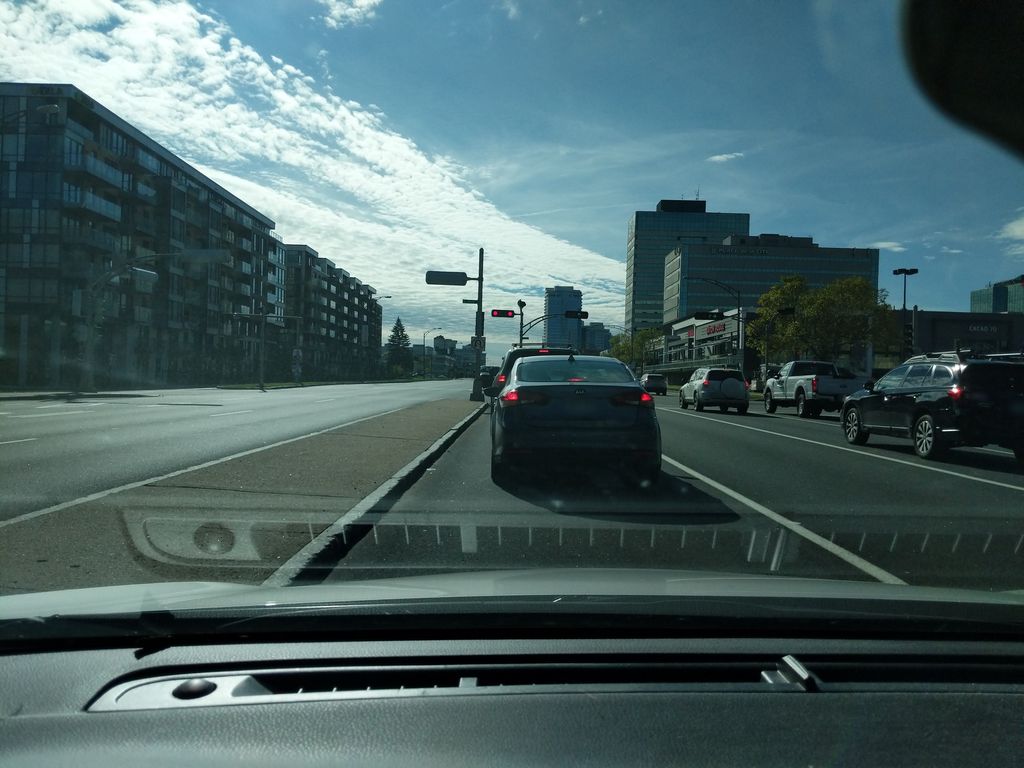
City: quebec_city